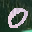
Label: 0